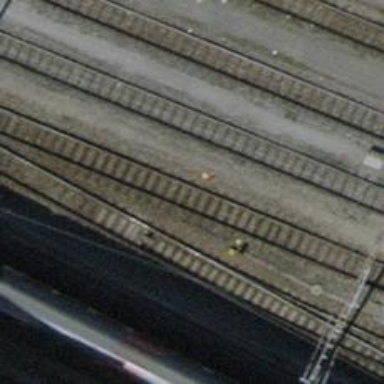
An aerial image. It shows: Yard with single rail track. The railway track is electrified with contact line for service purposes.